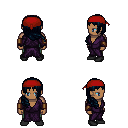
a pixel art fantasy rpg character, male body template, human, dark skin, purple robe, teal pants, raven right-swept hairstyle, red bandana, leather bracers, black shoes, four views (front, back, left, right), 2x2 character sprite sheet, small pixel art, hard edges, no anti-aliasing